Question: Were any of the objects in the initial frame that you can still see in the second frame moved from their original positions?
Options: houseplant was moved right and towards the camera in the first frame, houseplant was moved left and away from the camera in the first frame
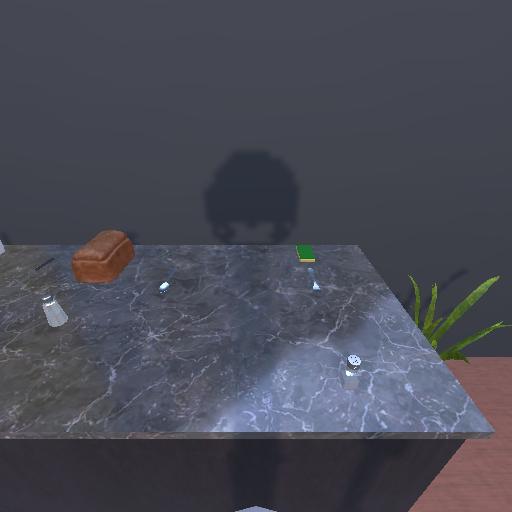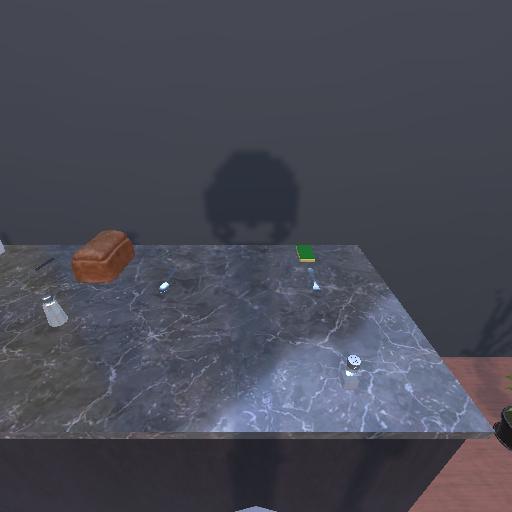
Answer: houseplant was moved right and towards the camera in the first frame